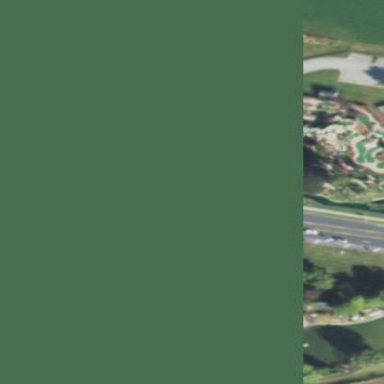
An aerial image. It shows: Miniature golf course.